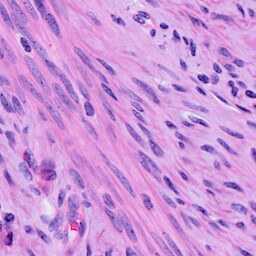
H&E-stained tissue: Cervix